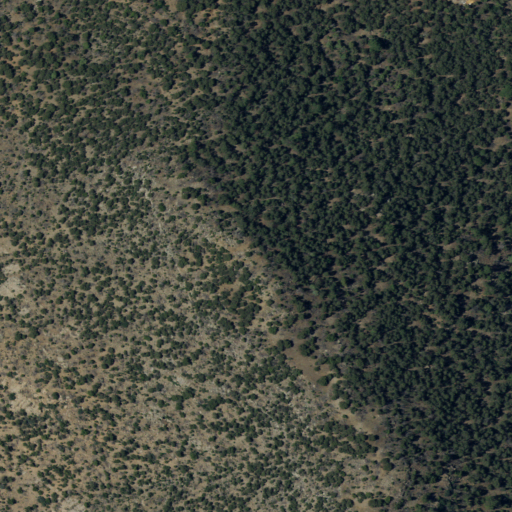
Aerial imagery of ridge(s) in New Mexico named Cerros Negros containing only evergreen forest